This continuous-wavelet-transform scalogram was computed from a bearing vibration snapshot. Determine the bearing's health state. Answer with exactly one of: normal, inner_race, outer_race, ball.
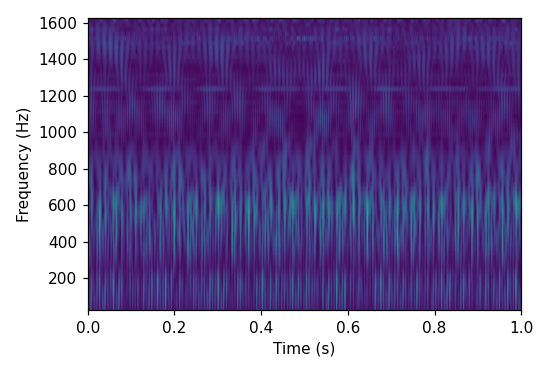
Answer: inner_race